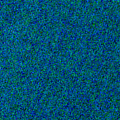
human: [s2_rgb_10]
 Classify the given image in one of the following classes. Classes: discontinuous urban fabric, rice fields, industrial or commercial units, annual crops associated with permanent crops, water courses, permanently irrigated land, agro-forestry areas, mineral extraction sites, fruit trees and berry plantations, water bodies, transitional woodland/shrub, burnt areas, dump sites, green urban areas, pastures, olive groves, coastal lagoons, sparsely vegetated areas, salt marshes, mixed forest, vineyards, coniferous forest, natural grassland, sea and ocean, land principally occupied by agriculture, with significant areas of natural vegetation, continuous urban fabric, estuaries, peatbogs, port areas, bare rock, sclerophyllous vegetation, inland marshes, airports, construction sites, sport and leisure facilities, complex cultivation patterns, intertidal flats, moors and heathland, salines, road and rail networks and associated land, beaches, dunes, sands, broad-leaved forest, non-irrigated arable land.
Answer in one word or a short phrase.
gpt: sea and ocean